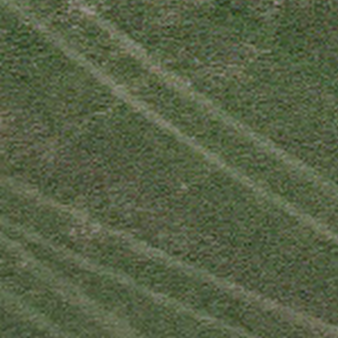
Label: other